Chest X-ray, PA view. Patient: 61 years old, sex M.
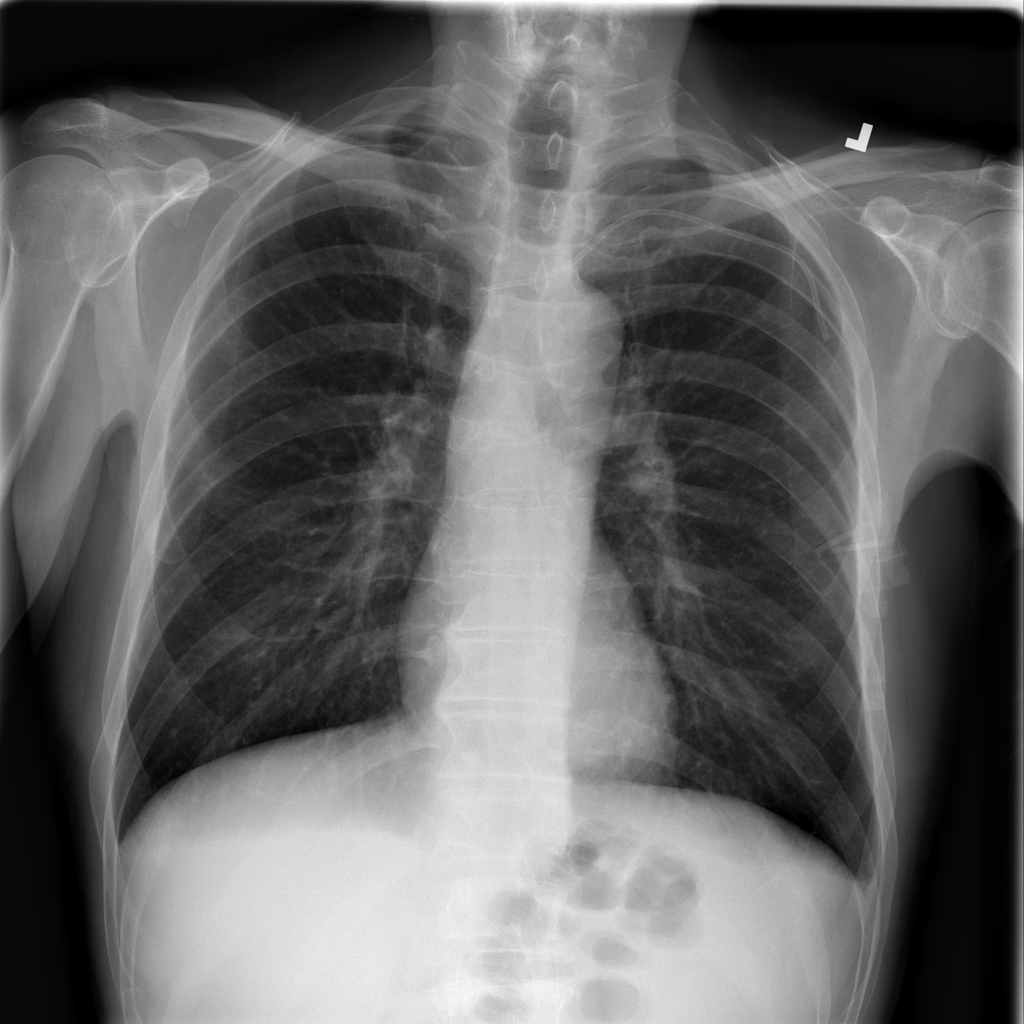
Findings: Effusion